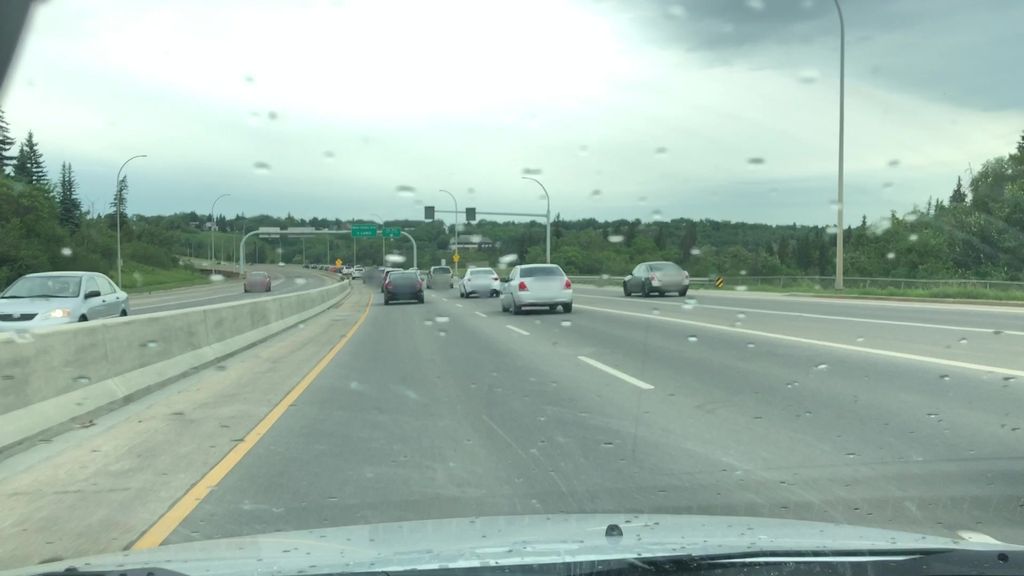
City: edmonton